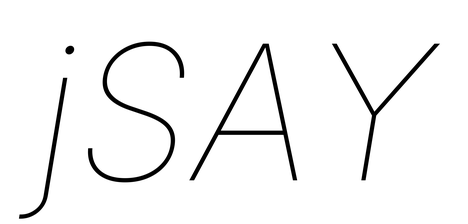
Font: Inter-Italic_Thin_Italic